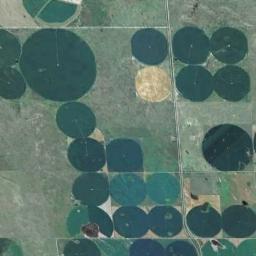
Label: circular_farmland